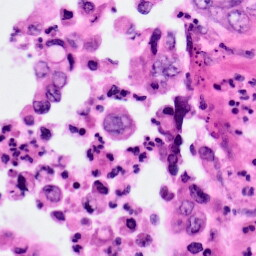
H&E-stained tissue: Pancreatic